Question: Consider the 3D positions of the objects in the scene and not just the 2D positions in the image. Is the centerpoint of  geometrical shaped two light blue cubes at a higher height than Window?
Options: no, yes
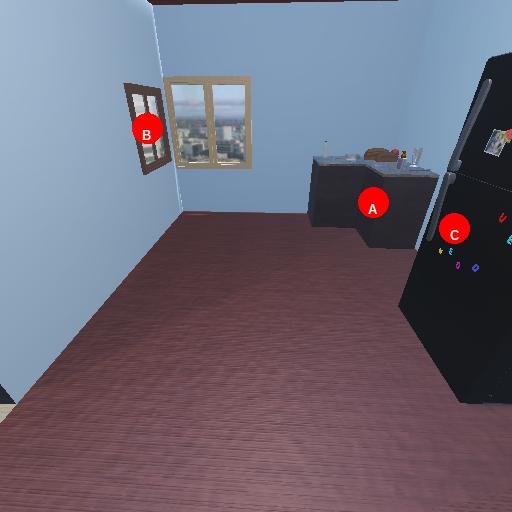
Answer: no